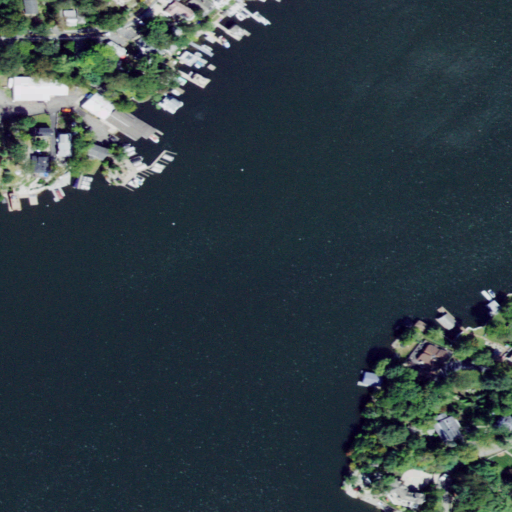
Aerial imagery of island in New Jersey named County Island containing open water, low intensity development, open development, medium intensity development, woody wetlands, mixed forest, high intensity development, and deciduous forest